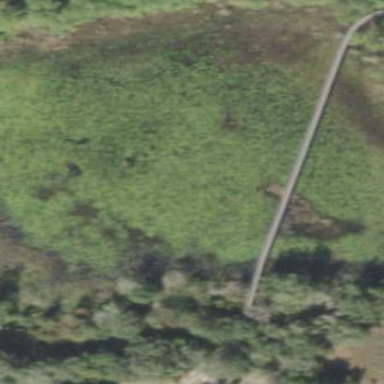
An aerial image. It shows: Wetland area characterized by wet meadow.